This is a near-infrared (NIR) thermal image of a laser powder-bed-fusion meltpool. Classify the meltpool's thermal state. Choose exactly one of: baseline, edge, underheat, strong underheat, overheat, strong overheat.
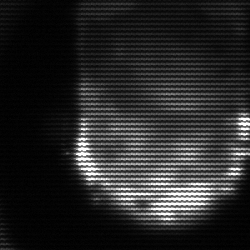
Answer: baseline